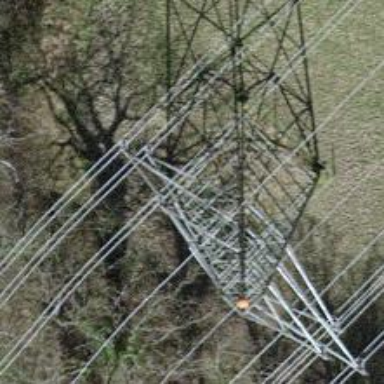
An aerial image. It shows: Towering power structure.